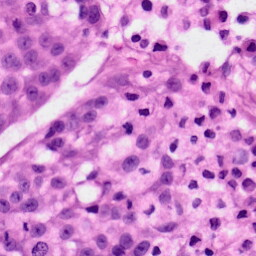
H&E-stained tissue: Skin